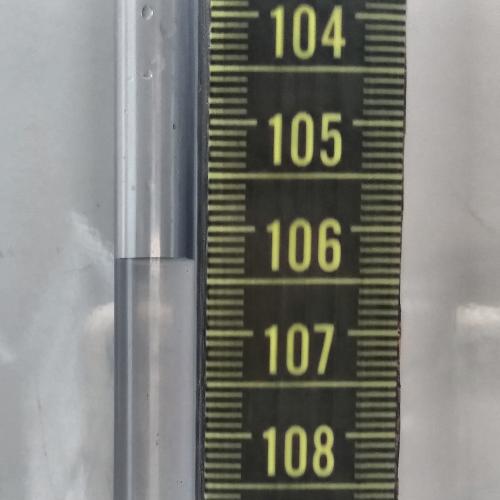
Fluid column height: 106.3 cm